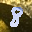
Label: 8